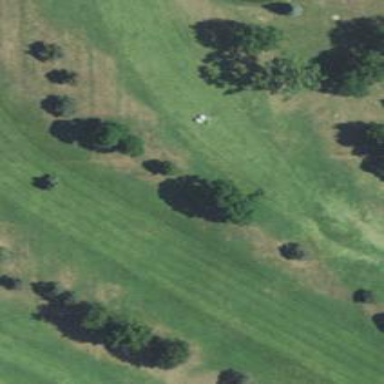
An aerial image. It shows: Grassy area designated as golf fairway.